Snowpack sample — Loveland Pass, Silver Plume, Colorado, USA (12/14/25, 10:50 AM MST)
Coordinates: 39.664, -105.882
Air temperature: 36 °F
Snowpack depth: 67 cm
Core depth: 30 cm
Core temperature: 42.8 °F
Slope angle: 6°, slope face: 326°
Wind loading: low
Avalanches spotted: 0
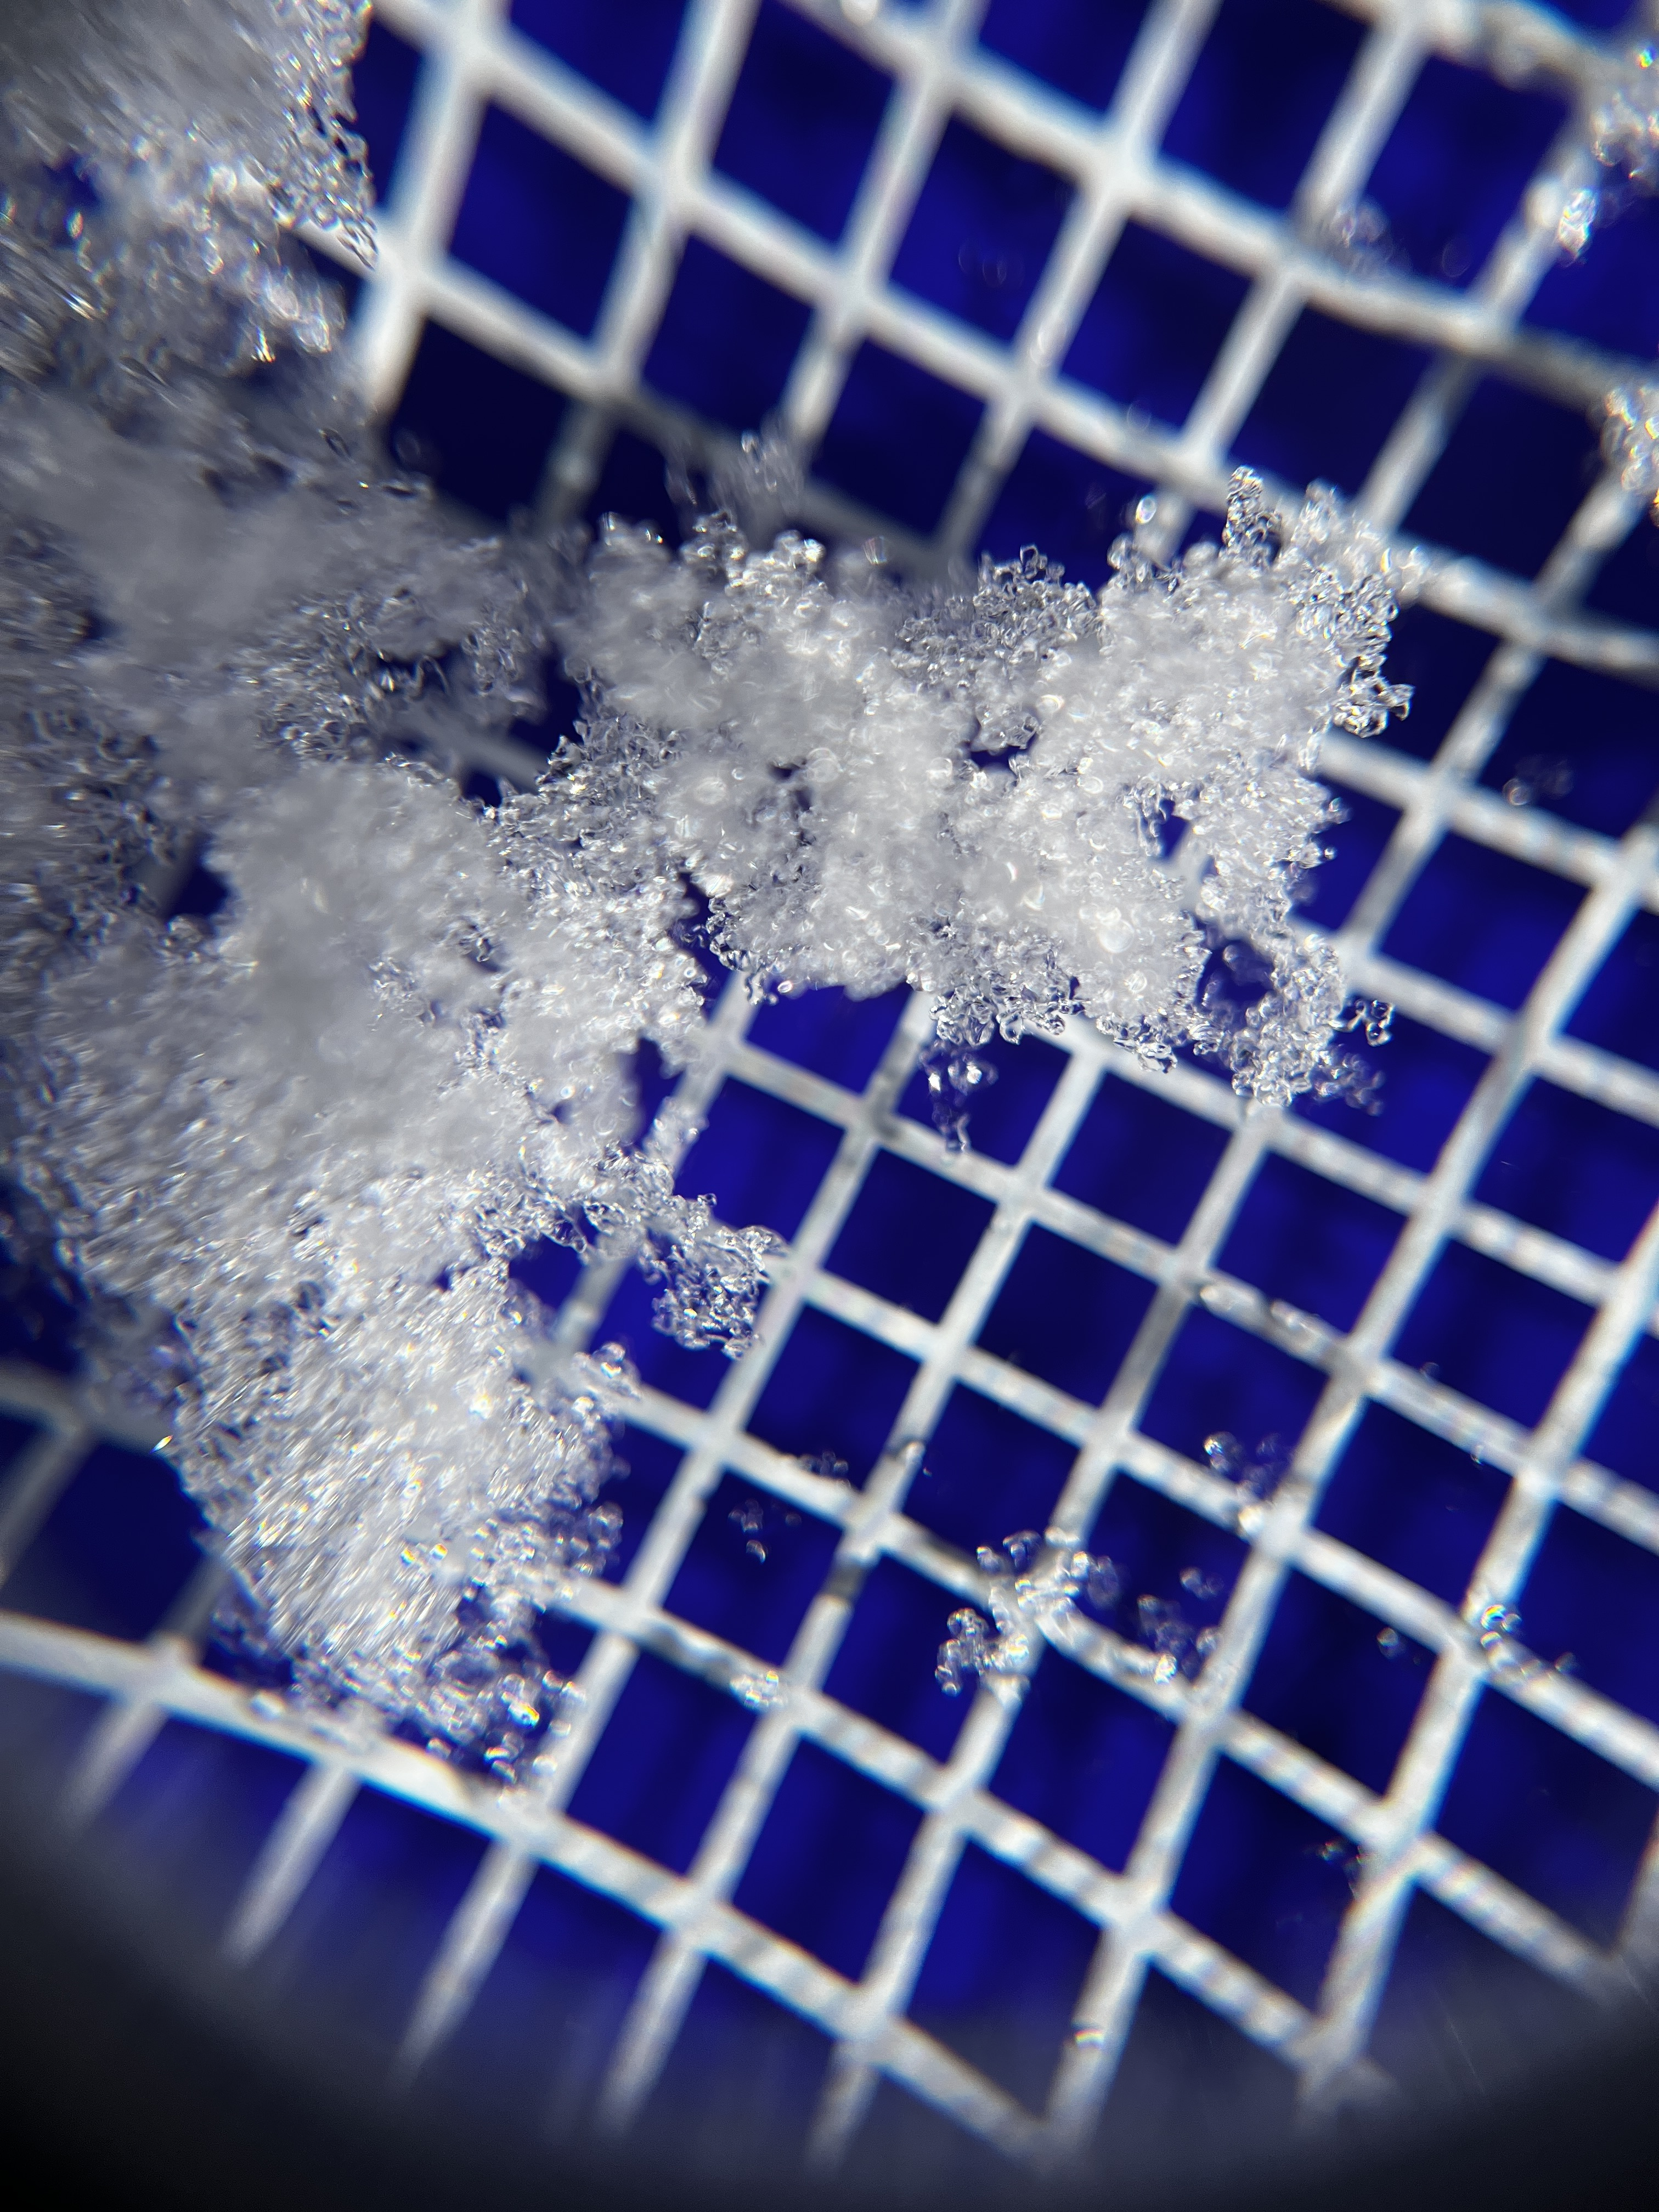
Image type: magnified_profile
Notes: No avalanches spotted, very late start to the season with minimal snowpack